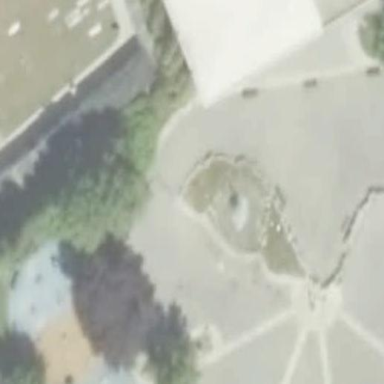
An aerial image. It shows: Fountain located in natural water setting.